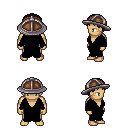
a pixel art fantasy rpg character, male body template, human, tanned skin, black robe, metal pants, brown plain hairstyle, chain helm, four views (front, back, left, right), 2x2 character sprite sheet, small pixel art, hard edges, no anti-aliasing